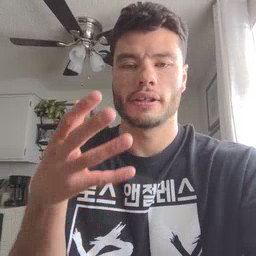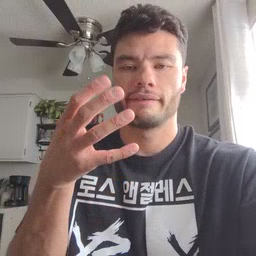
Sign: fast